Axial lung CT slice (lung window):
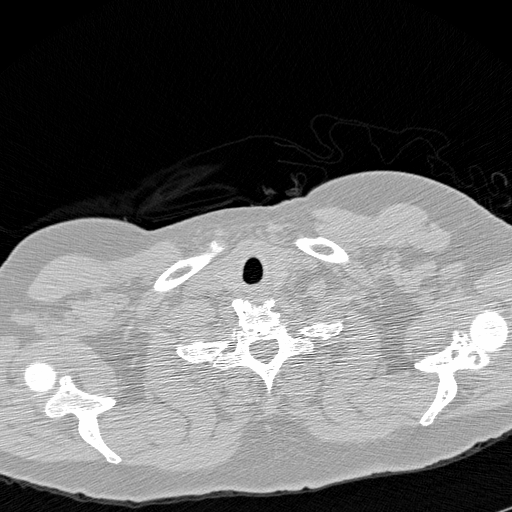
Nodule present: no